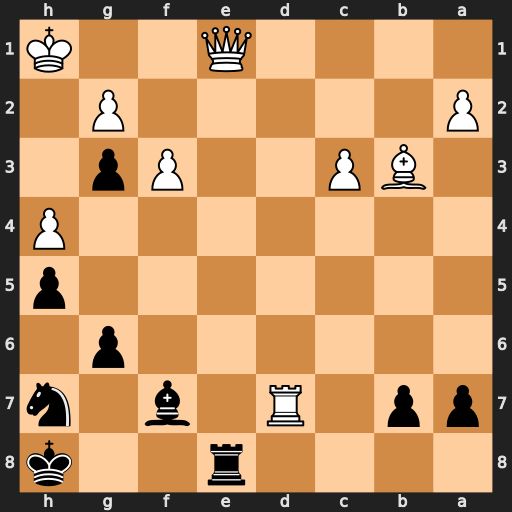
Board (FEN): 4r2k/pp1R1b1n/6p1/7p/7P/1BP2Pp1/P5P1/4Q2K
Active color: b
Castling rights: -
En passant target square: -
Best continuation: Rxe1#